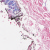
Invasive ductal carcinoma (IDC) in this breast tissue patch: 0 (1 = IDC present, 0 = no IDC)